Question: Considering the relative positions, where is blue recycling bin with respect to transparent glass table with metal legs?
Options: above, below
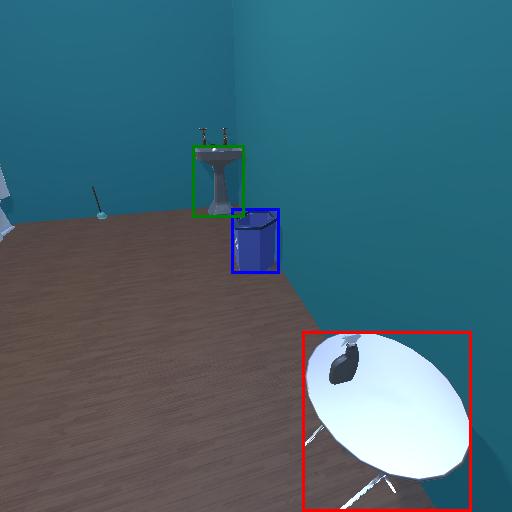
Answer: above